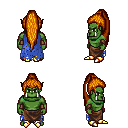
a pixel art fantasy rpg character, male body template, orc, green skin, blue tattered cape, robe skirt, dark blonde extra-long topknot hairstyle, cloth bracers, gold boots, four views (front, back, left, right), 2x2 character sprite sheet, small pixel art, hard edges, no anti-aliasing